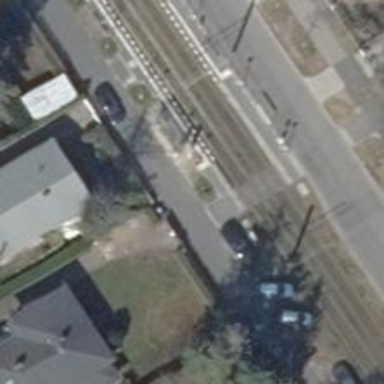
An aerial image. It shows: Uncontrolled tram crossing.